Field crop: maize
Growth stage: 2
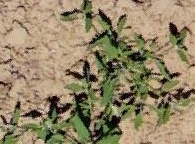
Species: atriplex